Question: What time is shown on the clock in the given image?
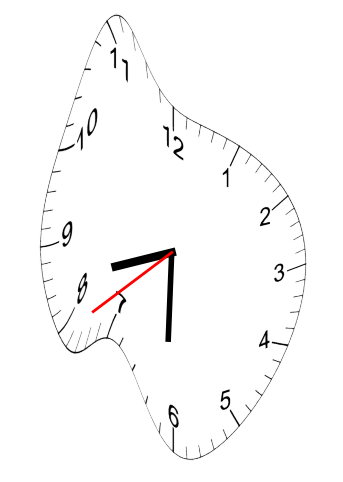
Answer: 08:30:39